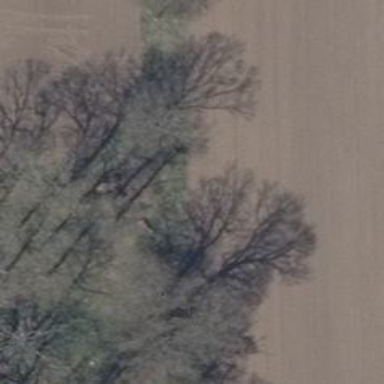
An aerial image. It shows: Row of trees in natural setting.